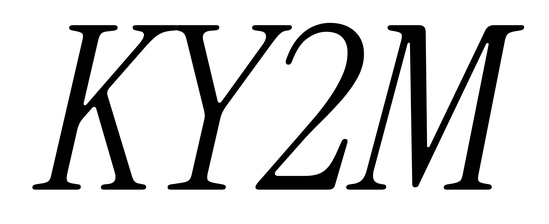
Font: InstrumentSerif-Italic